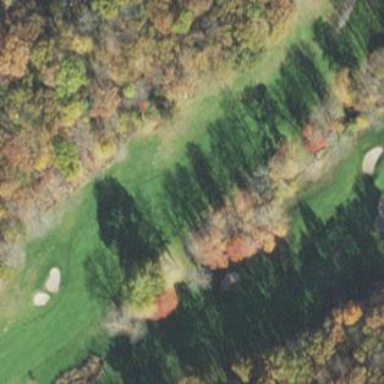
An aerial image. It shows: Picturesque scene of golf course with lateral water hazard.